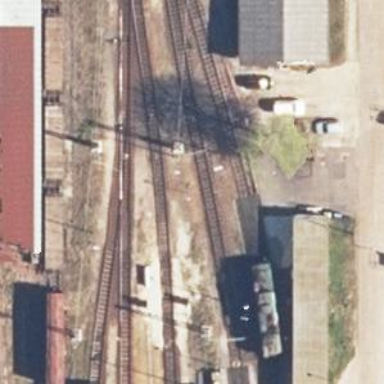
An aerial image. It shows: Rail yard with electrified contact lines for the trains.